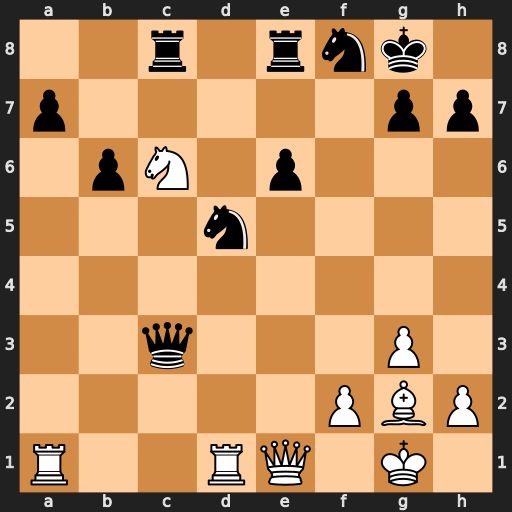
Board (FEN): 2r1rnk1/p5pp/1pN1p3/3n4/8/2q3P1/5PBP/R2RQ1K1
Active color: w
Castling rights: -
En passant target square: -
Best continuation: Bxd5 Qxe1+ Rxe1 exd5 Ne7+ Rxe7 Rxe7